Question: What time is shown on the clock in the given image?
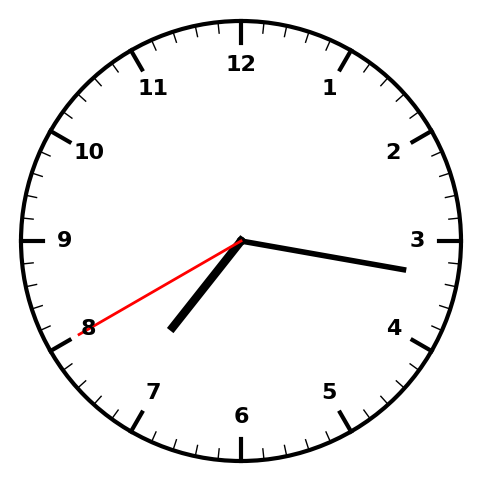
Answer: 07:16:40